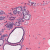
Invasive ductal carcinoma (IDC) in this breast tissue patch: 0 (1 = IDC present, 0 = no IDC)